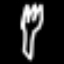
Label: fork